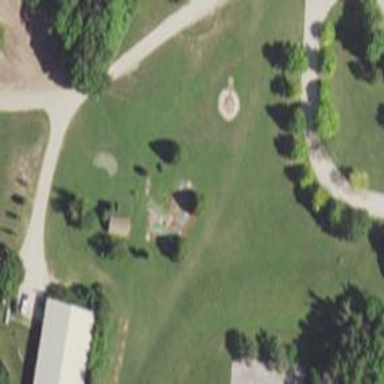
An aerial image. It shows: Miniature golf course.